Question: I want to multiply value from table after I selected from database in one column and table using 'forearch' loops
Here is my selection data from database and I don't know to multiply total value in its column
'''
public function total_comp_in(){
$this->query = $this->db->get_where('prifix',array('status'=>1));
if($this->query->num_rows()>0){
return $this->query->result();
}
}
'''
the result I want to total my value as below images.

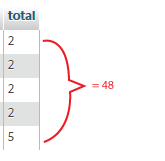
Answer: Loop over the results and multiply it:
'''
if($this->query->num_rows()>0){
$total = 1;
$result = $this->query->result();
foreach($result as $row) {
$total *= $row->total;
}
return $total;
}
'''
However, that won't make 2*2*2*2*5 equal 48... maybe if there was a 3 instead of that 5...